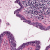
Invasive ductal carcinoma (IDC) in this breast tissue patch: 0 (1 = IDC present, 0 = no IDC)